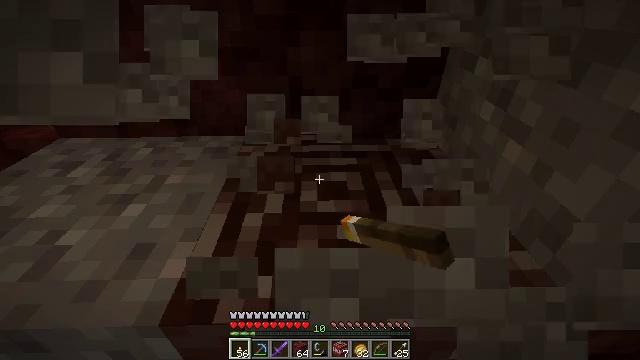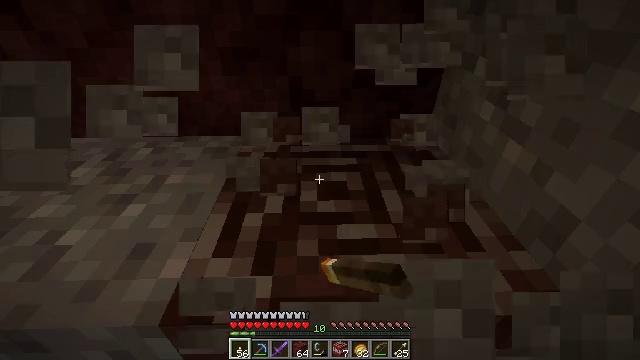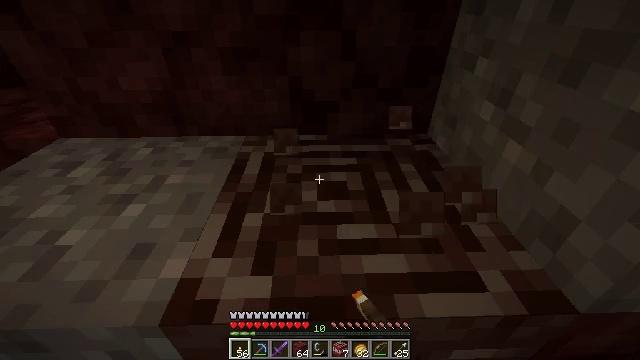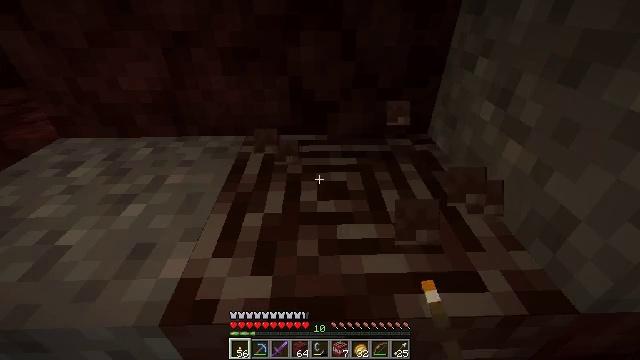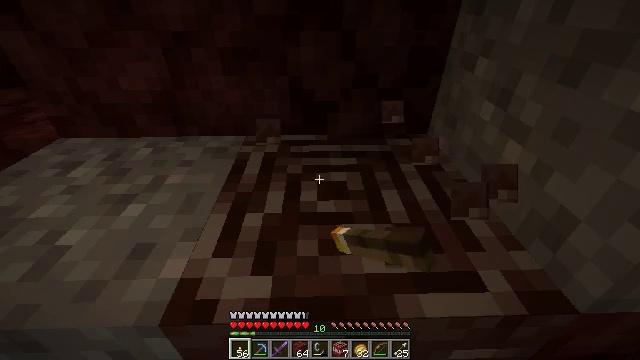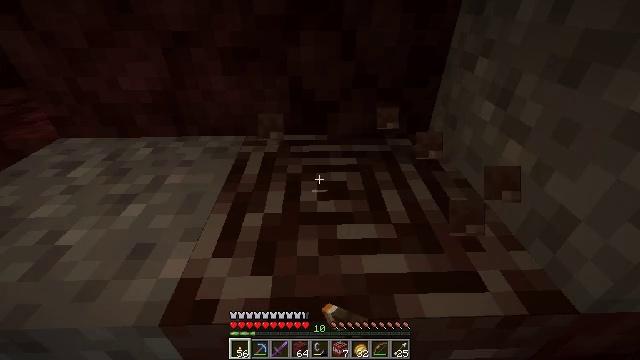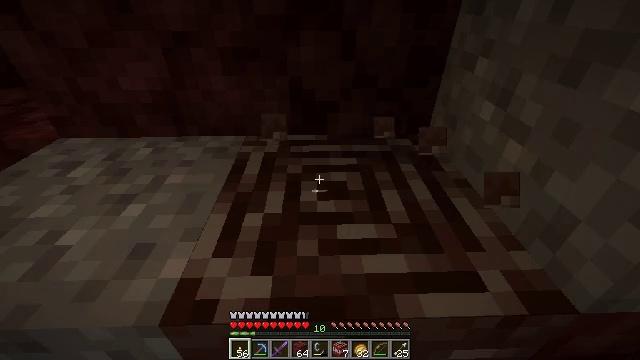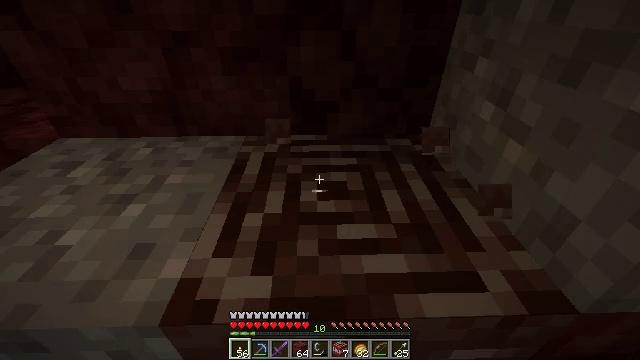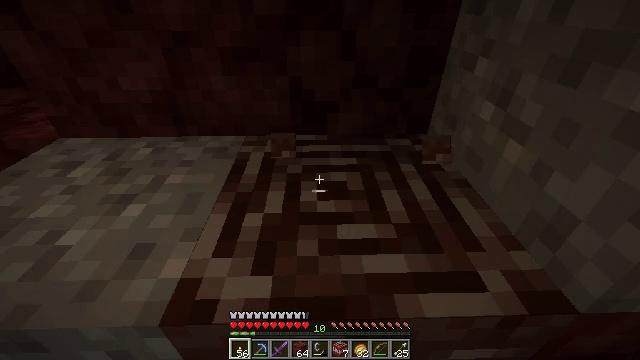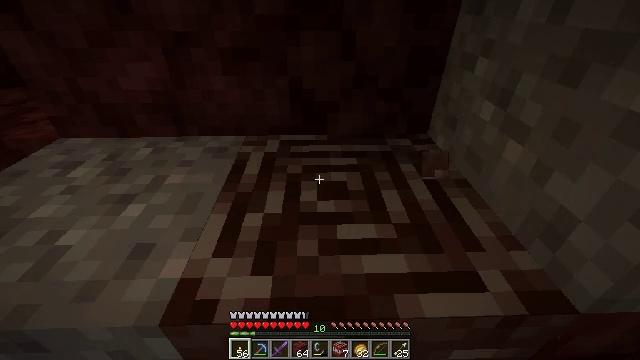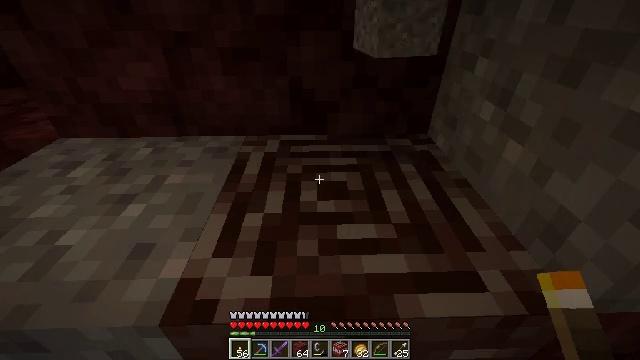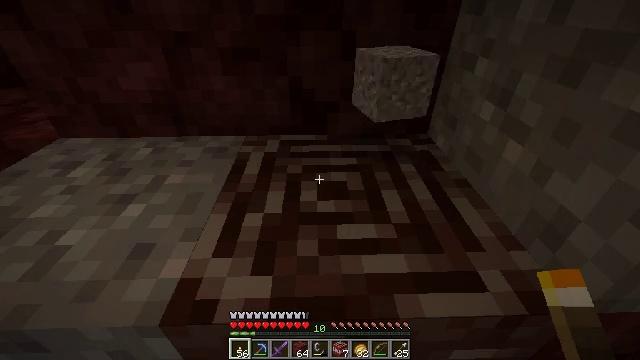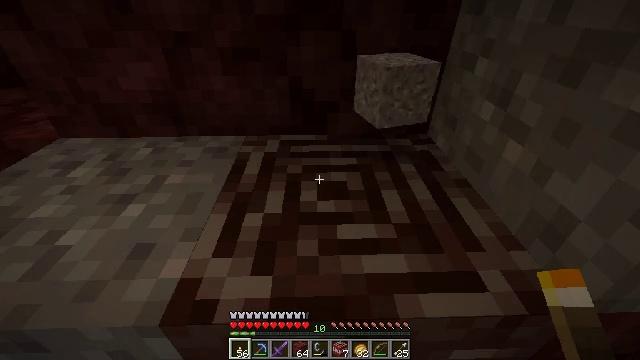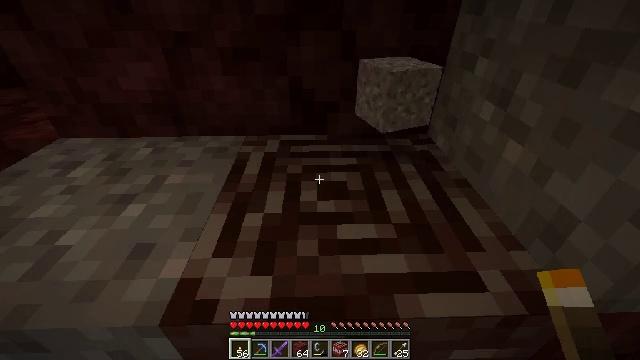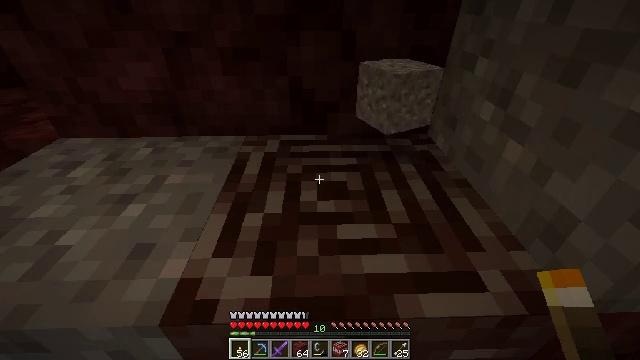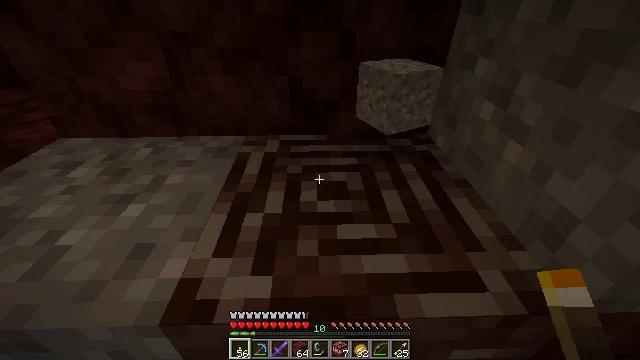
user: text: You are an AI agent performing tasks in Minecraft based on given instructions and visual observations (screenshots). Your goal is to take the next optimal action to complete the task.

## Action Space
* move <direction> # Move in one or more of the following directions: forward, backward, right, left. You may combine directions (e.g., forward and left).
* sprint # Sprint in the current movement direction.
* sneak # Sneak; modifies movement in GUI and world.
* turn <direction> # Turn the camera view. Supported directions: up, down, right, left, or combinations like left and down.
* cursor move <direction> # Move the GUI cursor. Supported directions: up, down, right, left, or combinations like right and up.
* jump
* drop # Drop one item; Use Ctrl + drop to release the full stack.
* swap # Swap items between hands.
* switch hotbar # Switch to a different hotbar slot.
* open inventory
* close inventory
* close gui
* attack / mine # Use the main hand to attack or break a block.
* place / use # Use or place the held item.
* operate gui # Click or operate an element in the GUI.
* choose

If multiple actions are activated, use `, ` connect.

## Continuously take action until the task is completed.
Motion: motion action
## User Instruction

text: Find and extract ancient debris from the Nether.
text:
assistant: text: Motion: attack / mine
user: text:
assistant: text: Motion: attack / mine
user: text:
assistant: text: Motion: attack / mine
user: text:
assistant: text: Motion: attack / mine
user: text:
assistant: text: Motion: no_op
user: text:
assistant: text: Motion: no_op
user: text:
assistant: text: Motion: no_op
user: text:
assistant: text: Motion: no_op
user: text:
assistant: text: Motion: no_op
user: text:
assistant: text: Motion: no_op
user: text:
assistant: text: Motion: no_op
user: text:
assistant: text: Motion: no_op
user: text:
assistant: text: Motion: no_op
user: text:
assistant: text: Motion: no_op
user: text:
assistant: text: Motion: no_op
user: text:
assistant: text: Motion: no_op
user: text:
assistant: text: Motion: no_op
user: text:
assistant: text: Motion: no_op
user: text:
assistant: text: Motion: no_op
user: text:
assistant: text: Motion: no_op
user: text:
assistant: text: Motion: no_op
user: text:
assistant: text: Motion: no_op
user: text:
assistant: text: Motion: no_op
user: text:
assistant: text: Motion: no_op
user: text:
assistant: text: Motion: no_op
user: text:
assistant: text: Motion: no_op
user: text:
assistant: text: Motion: no_op
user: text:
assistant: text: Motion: no_op
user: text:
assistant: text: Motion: no_op
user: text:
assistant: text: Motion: no_op